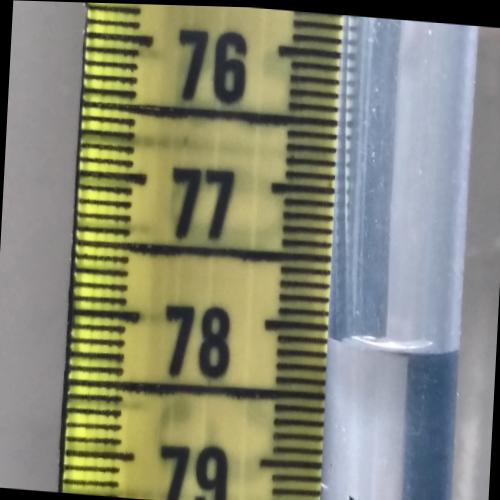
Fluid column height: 78.1 cm